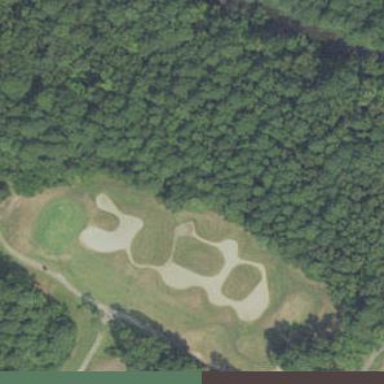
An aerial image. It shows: Sand bunker on golf course.